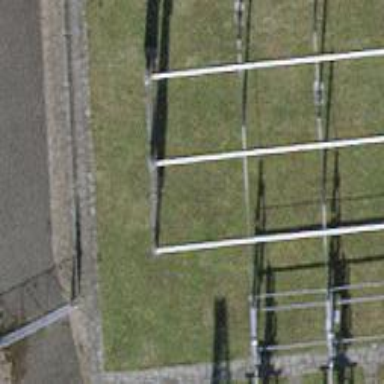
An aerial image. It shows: Insulator used in power systems.